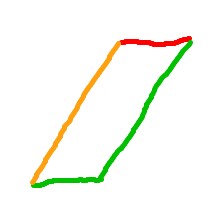
Shape: parallelogram